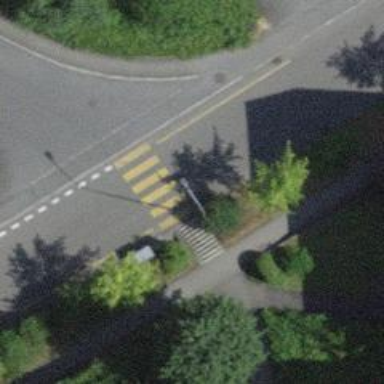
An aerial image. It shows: Footway with zebra crossing.